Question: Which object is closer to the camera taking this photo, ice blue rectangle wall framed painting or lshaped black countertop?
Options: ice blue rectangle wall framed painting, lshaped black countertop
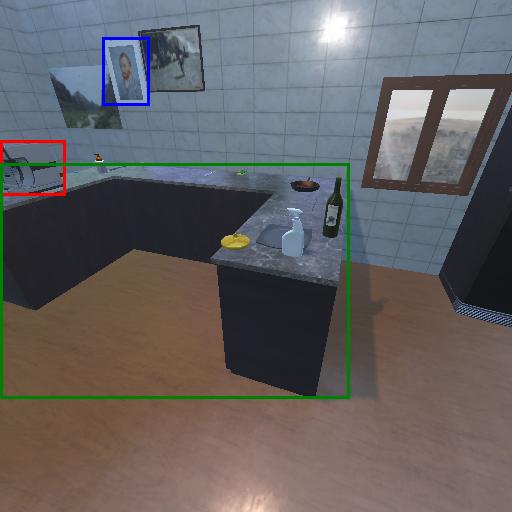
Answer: ice blue rectangle wall framed painting